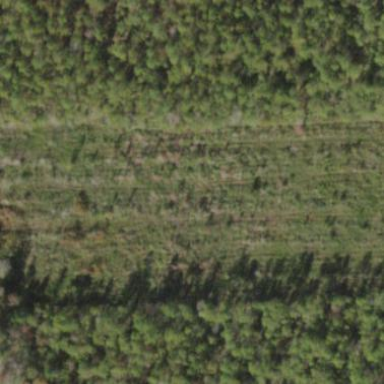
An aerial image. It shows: Forest with needle-leaved trees.